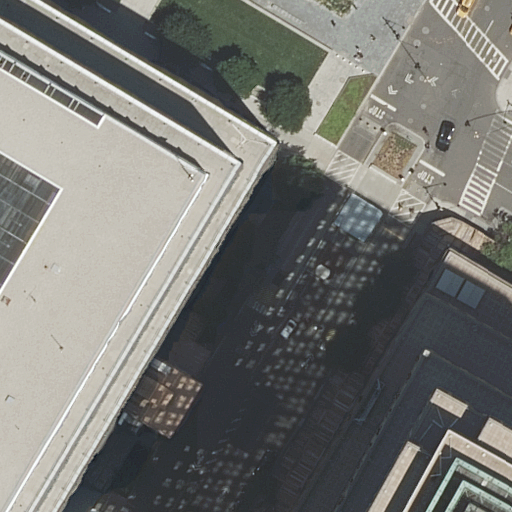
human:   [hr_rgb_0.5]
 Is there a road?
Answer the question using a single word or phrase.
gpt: yes

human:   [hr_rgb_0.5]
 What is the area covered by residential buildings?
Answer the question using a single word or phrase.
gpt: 4347m2

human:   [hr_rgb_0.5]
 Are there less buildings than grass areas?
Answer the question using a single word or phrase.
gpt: no

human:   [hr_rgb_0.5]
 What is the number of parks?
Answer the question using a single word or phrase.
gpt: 2

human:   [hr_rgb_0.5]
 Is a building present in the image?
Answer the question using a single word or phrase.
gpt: yes

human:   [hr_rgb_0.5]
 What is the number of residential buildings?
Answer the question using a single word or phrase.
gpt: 2

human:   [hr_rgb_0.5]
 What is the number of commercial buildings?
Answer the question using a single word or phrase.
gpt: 0

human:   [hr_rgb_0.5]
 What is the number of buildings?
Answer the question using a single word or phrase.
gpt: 2

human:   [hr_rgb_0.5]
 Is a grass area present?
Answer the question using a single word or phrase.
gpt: yes

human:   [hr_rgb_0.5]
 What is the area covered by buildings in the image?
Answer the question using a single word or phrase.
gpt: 4347m2

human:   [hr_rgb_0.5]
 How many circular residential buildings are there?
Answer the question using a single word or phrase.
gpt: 0

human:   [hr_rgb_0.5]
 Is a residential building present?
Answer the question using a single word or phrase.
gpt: yes

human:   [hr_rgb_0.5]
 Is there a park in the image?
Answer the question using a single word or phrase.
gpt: yes

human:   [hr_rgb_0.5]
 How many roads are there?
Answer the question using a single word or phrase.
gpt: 10

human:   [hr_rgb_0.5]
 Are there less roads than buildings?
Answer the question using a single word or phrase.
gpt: no

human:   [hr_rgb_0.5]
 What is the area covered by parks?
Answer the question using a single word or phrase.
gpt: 4900m2

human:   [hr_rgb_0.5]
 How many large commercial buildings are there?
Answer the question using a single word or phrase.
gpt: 0

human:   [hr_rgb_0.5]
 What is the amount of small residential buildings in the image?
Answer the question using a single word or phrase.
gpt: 0

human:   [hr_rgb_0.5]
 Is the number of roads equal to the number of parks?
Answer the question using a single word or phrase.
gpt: no

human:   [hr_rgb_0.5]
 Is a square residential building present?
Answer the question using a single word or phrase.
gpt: no

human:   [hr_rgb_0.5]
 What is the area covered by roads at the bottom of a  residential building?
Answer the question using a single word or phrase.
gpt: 0m2

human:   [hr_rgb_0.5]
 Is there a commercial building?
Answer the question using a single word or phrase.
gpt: no

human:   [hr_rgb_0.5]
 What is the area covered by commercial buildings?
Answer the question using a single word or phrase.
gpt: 0m2

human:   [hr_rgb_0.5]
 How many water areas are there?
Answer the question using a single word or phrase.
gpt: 0

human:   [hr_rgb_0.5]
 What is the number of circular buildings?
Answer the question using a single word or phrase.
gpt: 0

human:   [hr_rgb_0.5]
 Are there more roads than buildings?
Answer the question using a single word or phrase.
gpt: yes

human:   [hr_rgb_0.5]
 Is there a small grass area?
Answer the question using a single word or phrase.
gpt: no

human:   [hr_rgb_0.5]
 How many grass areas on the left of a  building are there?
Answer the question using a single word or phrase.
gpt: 0

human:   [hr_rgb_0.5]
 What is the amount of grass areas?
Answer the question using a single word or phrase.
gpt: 1

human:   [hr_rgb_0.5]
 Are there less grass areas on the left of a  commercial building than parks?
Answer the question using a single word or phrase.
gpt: yes

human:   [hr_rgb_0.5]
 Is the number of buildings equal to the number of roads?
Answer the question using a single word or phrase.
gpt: no

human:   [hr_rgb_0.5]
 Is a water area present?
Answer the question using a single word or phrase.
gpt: no

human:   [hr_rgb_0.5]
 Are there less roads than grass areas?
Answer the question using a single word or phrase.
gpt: no

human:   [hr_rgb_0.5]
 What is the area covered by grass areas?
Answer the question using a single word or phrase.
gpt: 655m2

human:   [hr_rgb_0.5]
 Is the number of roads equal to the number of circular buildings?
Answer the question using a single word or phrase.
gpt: no

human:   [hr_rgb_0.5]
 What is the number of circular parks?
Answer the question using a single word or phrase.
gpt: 0

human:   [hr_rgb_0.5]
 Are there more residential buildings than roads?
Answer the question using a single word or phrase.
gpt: no

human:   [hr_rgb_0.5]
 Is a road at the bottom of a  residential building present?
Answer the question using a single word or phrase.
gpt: no

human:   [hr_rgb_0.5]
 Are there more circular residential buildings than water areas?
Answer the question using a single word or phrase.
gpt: no

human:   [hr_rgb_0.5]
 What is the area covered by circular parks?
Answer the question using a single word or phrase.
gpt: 0m2

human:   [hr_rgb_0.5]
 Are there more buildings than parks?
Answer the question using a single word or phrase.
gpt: no

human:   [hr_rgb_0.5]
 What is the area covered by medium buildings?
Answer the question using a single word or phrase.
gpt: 498m2

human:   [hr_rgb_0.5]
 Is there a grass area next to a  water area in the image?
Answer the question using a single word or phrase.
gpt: no

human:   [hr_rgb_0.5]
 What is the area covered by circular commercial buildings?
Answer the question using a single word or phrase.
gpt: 0m2

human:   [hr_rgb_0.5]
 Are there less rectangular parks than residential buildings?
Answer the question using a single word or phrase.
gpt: yes

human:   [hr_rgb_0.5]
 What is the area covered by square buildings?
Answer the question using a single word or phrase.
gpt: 0m2

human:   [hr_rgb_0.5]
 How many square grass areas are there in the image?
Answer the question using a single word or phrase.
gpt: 0

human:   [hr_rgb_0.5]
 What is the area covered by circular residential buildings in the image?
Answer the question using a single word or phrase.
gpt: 0m2

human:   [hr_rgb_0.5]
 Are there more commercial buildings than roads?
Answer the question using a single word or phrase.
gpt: no

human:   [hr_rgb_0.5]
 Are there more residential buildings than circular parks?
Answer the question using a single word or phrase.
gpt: yes

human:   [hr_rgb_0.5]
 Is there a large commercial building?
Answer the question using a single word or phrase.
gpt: no

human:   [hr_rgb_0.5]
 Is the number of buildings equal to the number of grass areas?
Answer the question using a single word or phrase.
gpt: no

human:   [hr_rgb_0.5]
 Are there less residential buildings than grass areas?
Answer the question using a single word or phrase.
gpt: no

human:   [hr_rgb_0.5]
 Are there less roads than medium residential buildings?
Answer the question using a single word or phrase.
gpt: no

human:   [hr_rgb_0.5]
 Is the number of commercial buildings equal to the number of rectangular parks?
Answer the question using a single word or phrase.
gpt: no

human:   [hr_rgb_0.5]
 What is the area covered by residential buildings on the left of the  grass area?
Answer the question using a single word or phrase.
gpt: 498m2

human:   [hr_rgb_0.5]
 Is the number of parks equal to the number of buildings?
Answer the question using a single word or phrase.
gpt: yes

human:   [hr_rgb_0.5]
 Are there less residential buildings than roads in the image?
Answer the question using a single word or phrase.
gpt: yes

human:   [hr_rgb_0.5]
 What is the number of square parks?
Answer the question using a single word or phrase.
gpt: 0

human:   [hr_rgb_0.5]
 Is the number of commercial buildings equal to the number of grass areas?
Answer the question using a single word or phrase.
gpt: no

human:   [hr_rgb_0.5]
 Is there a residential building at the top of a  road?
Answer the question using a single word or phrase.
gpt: no

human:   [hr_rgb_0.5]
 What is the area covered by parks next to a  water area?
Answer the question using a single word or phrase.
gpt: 0m2

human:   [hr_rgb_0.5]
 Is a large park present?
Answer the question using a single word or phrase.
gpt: yes

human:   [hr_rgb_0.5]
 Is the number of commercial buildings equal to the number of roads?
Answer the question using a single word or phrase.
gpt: no